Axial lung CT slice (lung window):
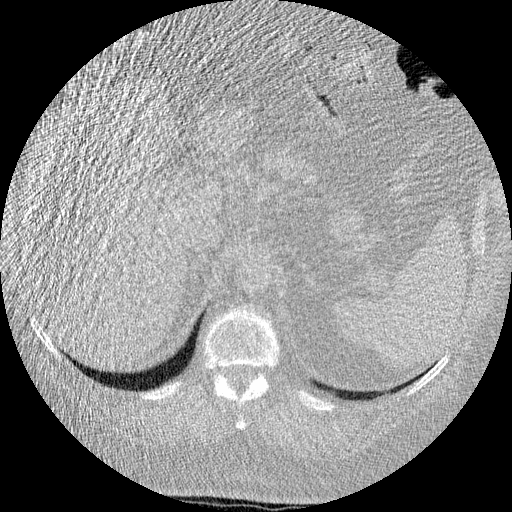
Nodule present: no